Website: bh-photo
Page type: billing-address
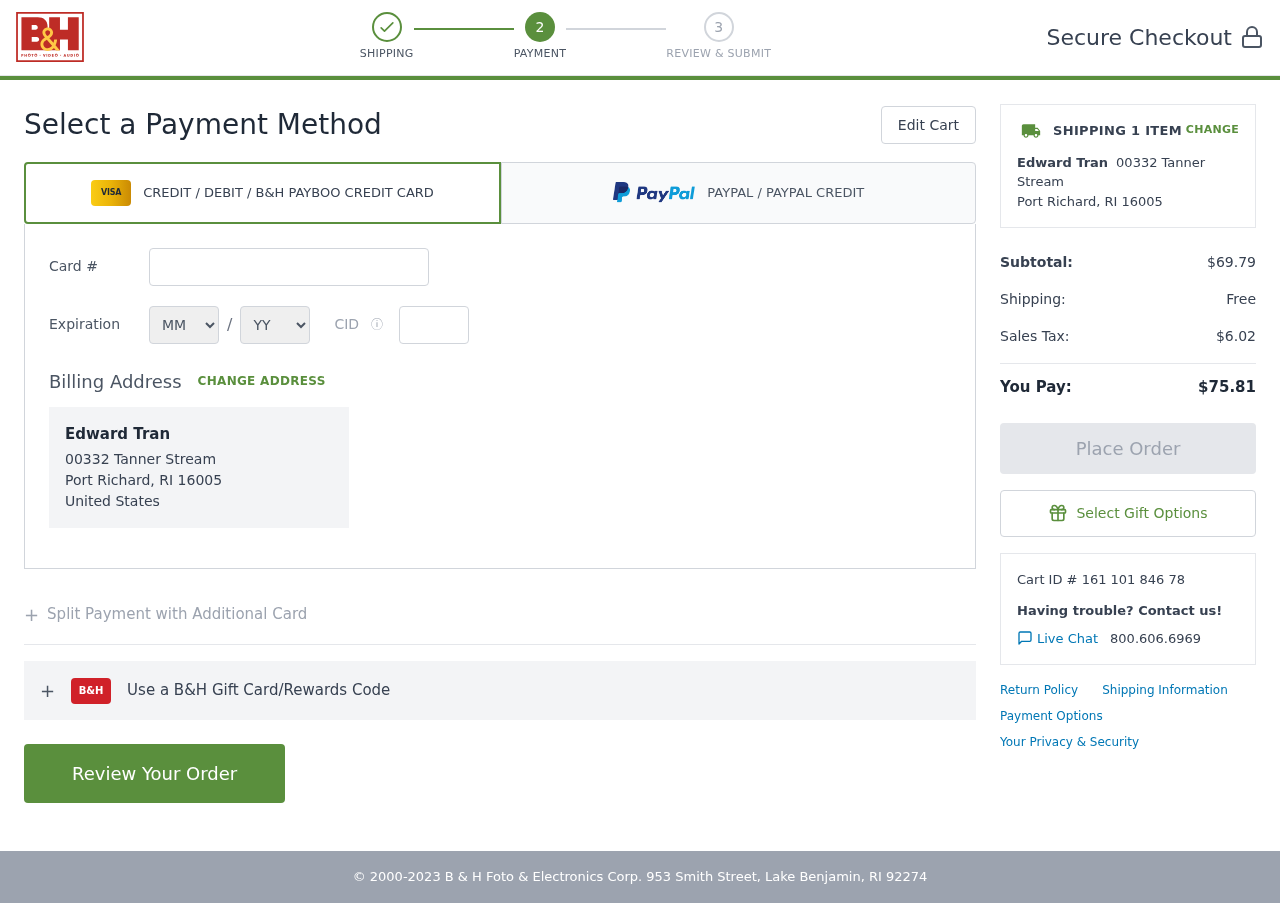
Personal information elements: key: PII_CARD_CVV
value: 569
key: PII_CARD_EXPIRY_MONTH
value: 04
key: PII_CARD_EXPIRY_YEAR
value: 27
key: PII_CARD_NUMBER
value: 6505 0926 8902 9969
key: PII_CITY_STATE_ZIP
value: Port Richard, RI 16005
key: PII_COUNTRY
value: United States
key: PII_FULLNAME
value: Edward Tran
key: PII_STREET
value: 00332 Tanner Stream
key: PII_FULLNAME2
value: Edward Tran
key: PII_STREET2
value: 00332 Tanner Stream
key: PII_CITY_STATE_ZIP2
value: Port Richard, RI 16005
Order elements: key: ORDER_NUM_ITEMS
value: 1
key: ORDER_SUBTOTAL
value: $69.79
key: ORDER_SHIPPING_COST
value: Free
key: ORDER_TAX
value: $6.02
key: ORDER_TOTAL
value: $75.81
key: ORDER_ID
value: Cart ID # 161 101 846 78